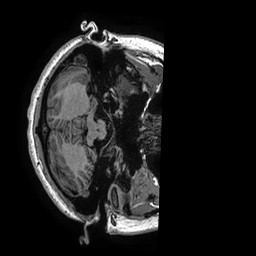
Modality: T1w
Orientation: axial
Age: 27
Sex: female
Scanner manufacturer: ge
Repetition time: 0.00733 s
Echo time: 0.003 s